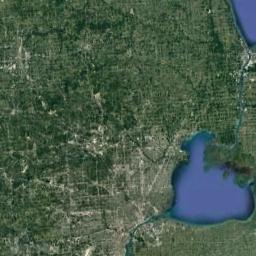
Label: lake